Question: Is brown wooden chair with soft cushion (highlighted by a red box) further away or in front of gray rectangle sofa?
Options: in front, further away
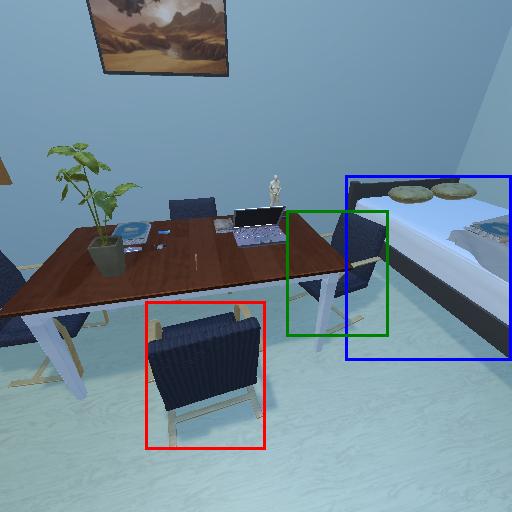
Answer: in front